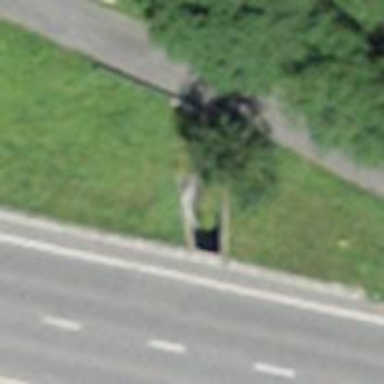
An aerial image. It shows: Culvert tunnel.